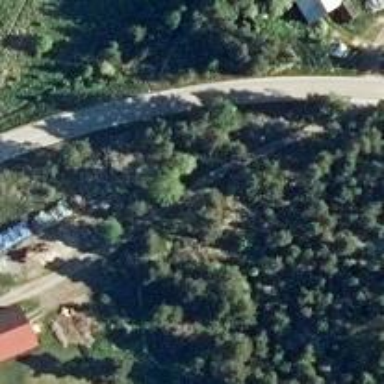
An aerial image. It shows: Driveway leading to service road.